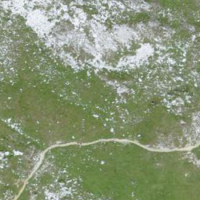
EUNIS habitat code: 31
Species observed at this site:
Dactylorhiza viridis